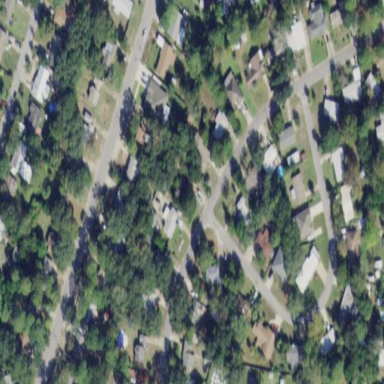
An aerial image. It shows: Single-family residential area.